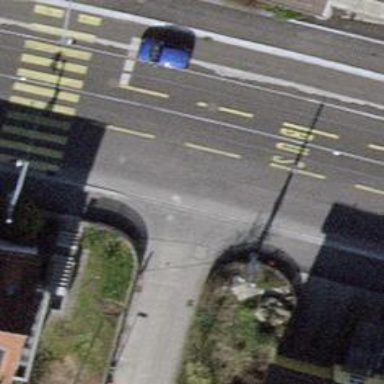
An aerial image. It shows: Unmarked crossing with traffic calming table.